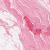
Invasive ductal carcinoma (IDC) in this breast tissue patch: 0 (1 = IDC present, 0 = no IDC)